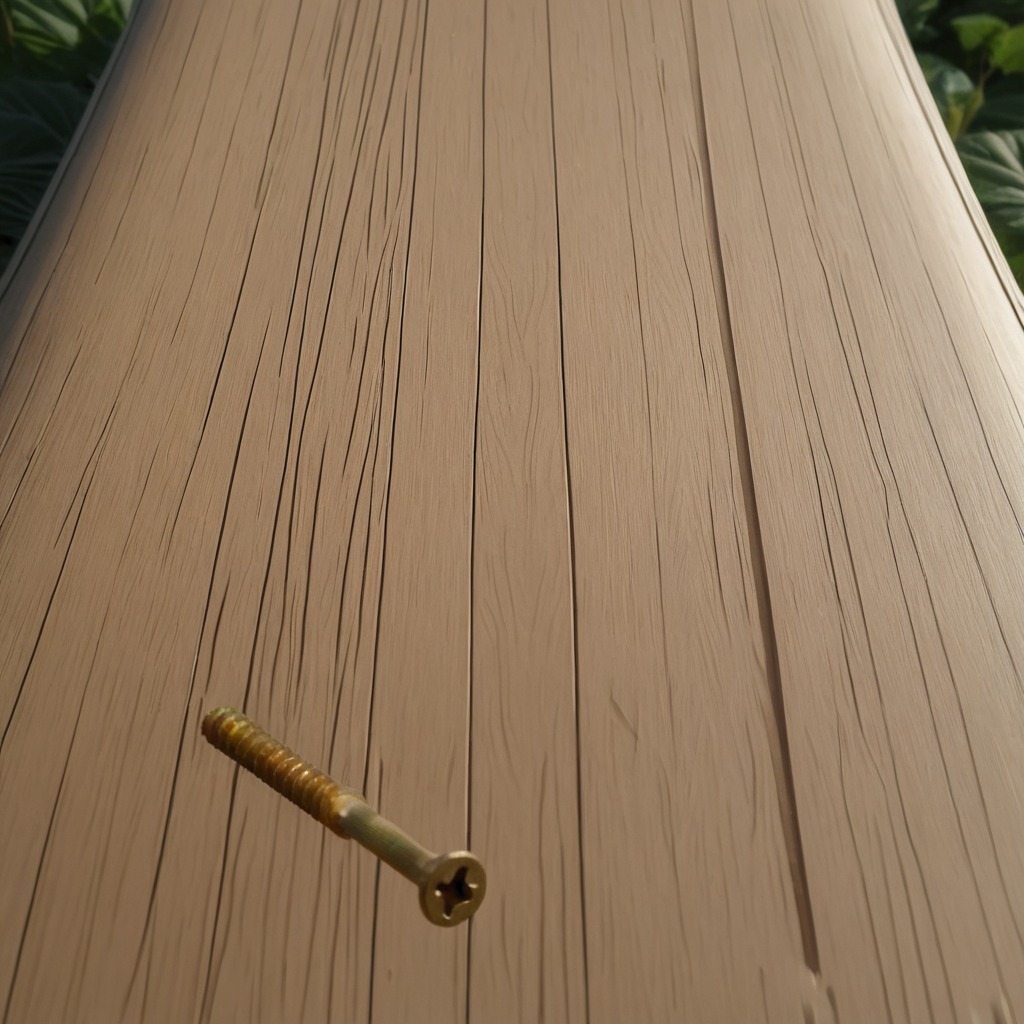
A metal screw is lying on the wooden table in a jungle field workshop tent.